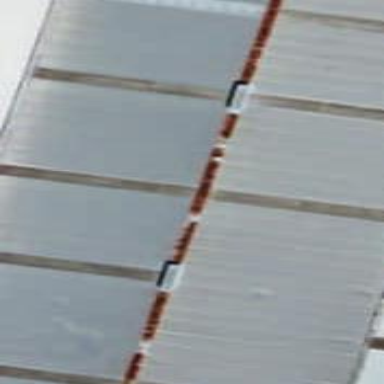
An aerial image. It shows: Warehouse building.